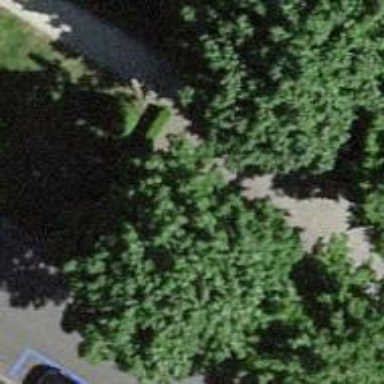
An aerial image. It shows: Broadleaved deciduous tree located in park.